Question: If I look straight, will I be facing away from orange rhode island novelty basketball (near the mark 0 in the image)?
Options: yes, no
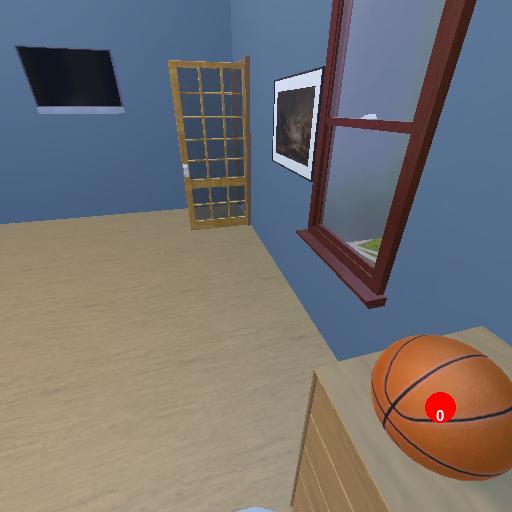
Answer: yes